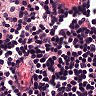
Metastatic tissue present: no